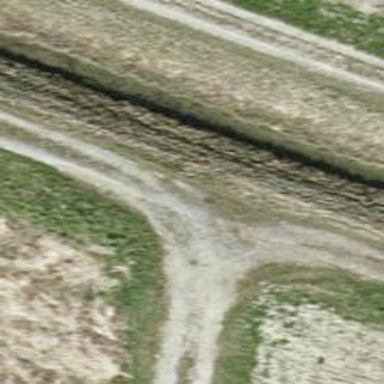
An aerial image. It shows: Track with pebblestone surface. The track is of grade4 tracktype.